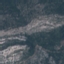
Land use / land cover: HerbaceousVegetation